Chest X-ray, PA view. Patient: 25 years old, sex F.
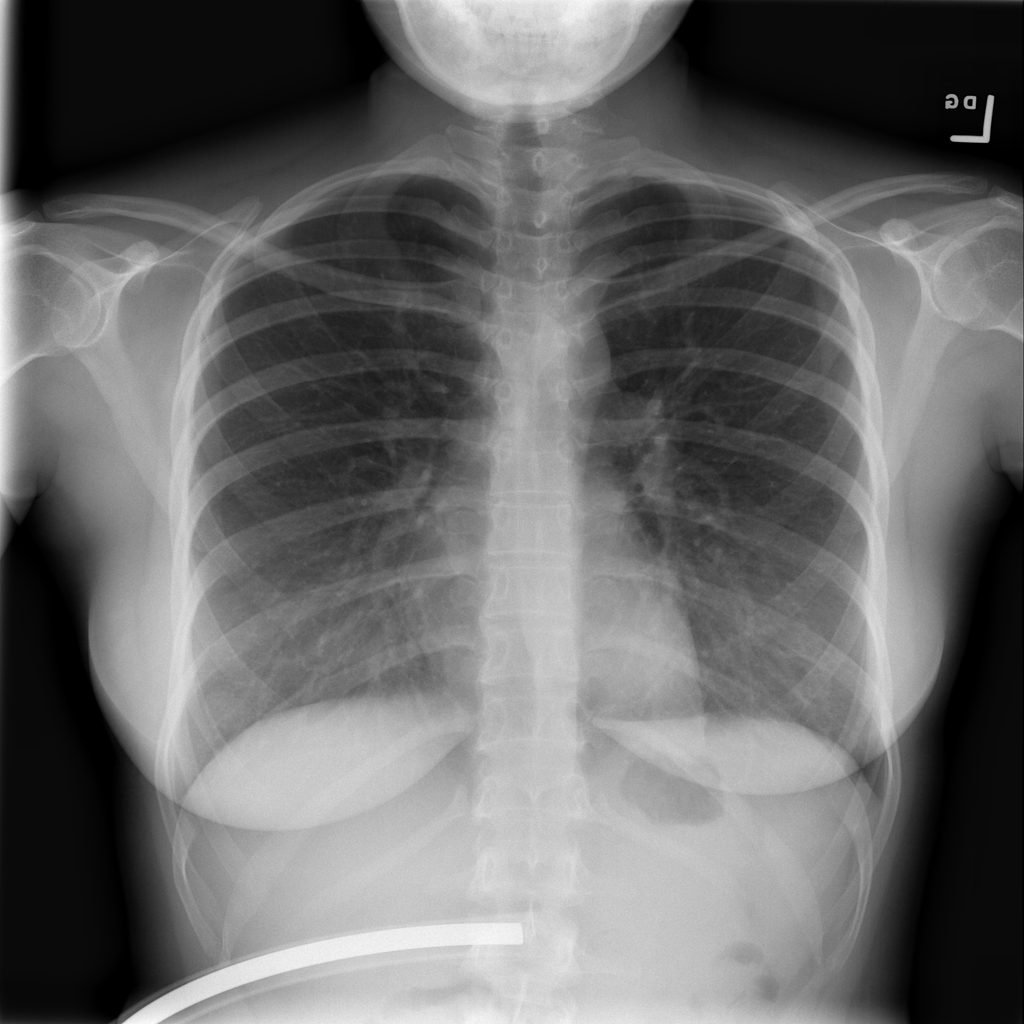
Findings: No Finding